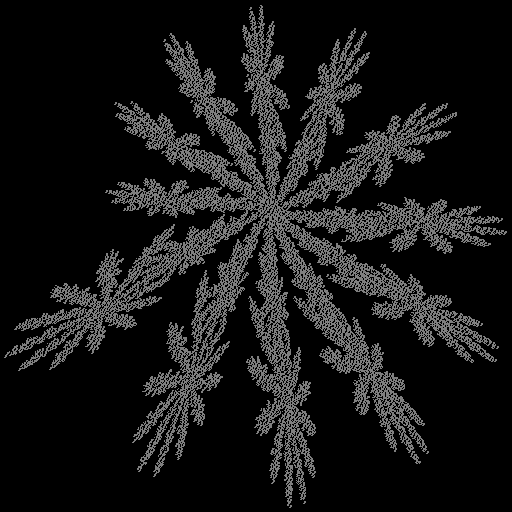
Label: swirl